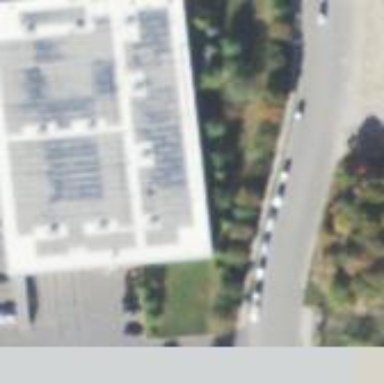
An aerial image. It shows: Commercial building.